Field crop: maize
Growth stage: 2
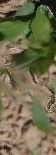
Species: maize